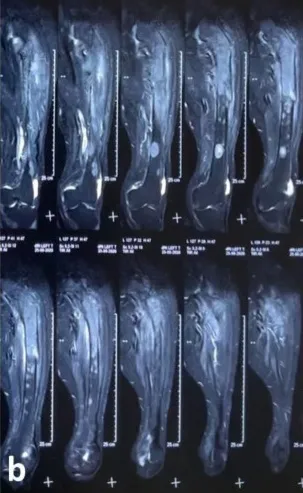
Posterior and medial cortexes are eroded, and soft tissue within the bone extends into the adjacent perosseous plane (b).
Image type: radiology (mri)